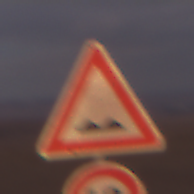
Verkehrszeichen: UnebeneFahrbahn
Zusatzzeichen unten: Geschwindigkeit10
Umgebung: Outdoor, Nature
Tageszeit: SunriseSunset
Wetter: PartlyCloudy
Licht: Natural
Jahreszeit: NotSpecified
Kontrast: LowContrast